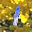
Label: 1